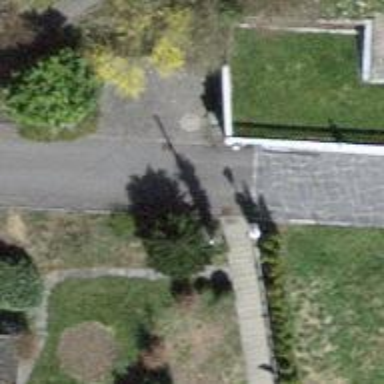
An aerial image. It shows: Set of steps on the road.